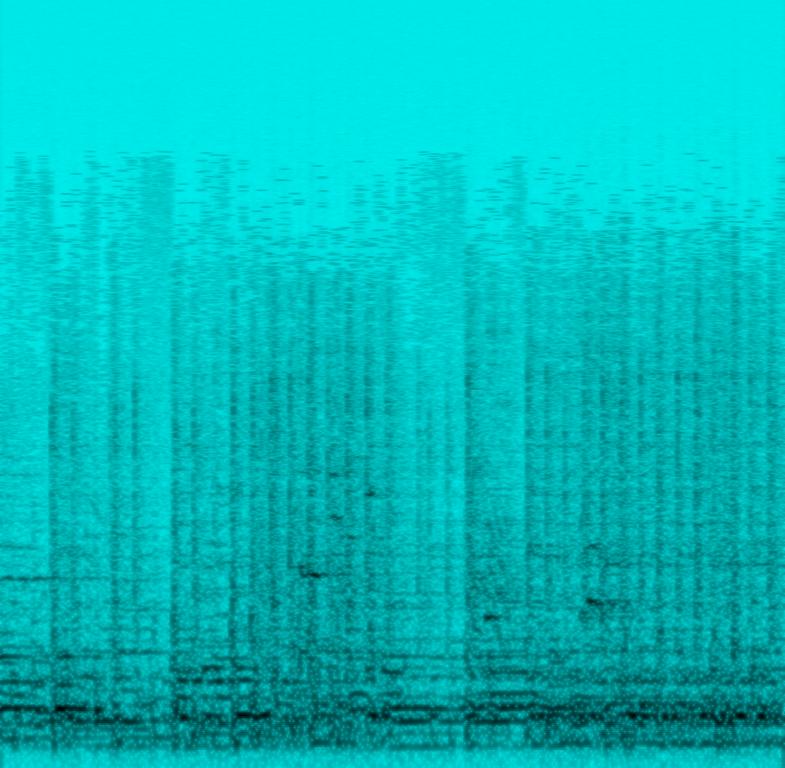
The low quality recording features a mixed background vocals singing over acoustic rhythm guitar. There is also a child talking over the song. The recording is noisy and muffled, but it sounds fun and happy.